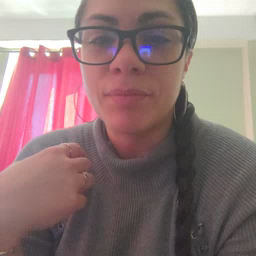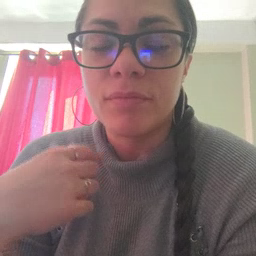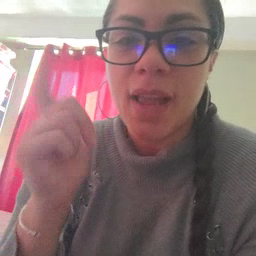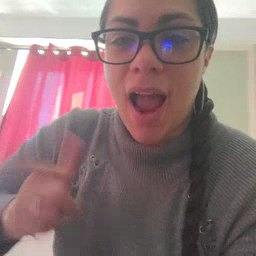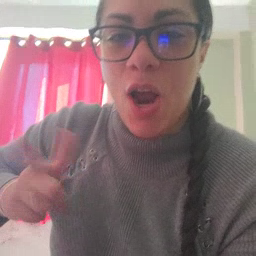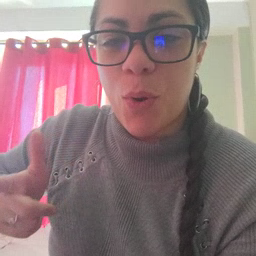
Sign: cowboy